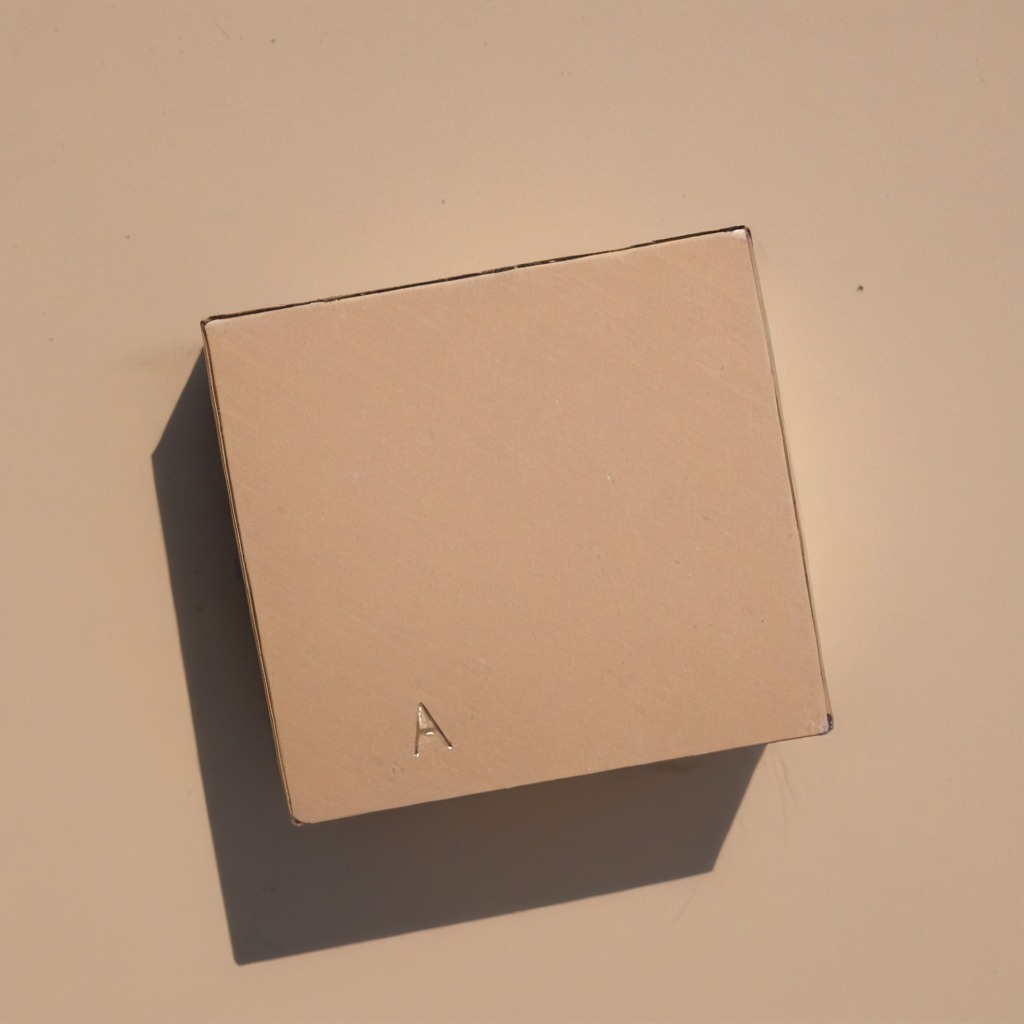
A metal screw lies on the cardboard box surface in an outdoor workshop during daytime bright natural light soft shadows slightly creased but